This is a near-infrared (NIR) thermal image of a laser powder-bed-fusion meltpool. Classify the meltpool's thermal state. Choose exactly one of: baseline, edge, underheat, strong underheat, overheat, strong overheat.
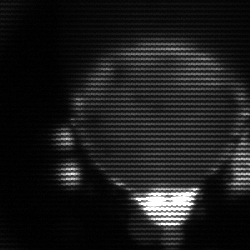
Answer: edge